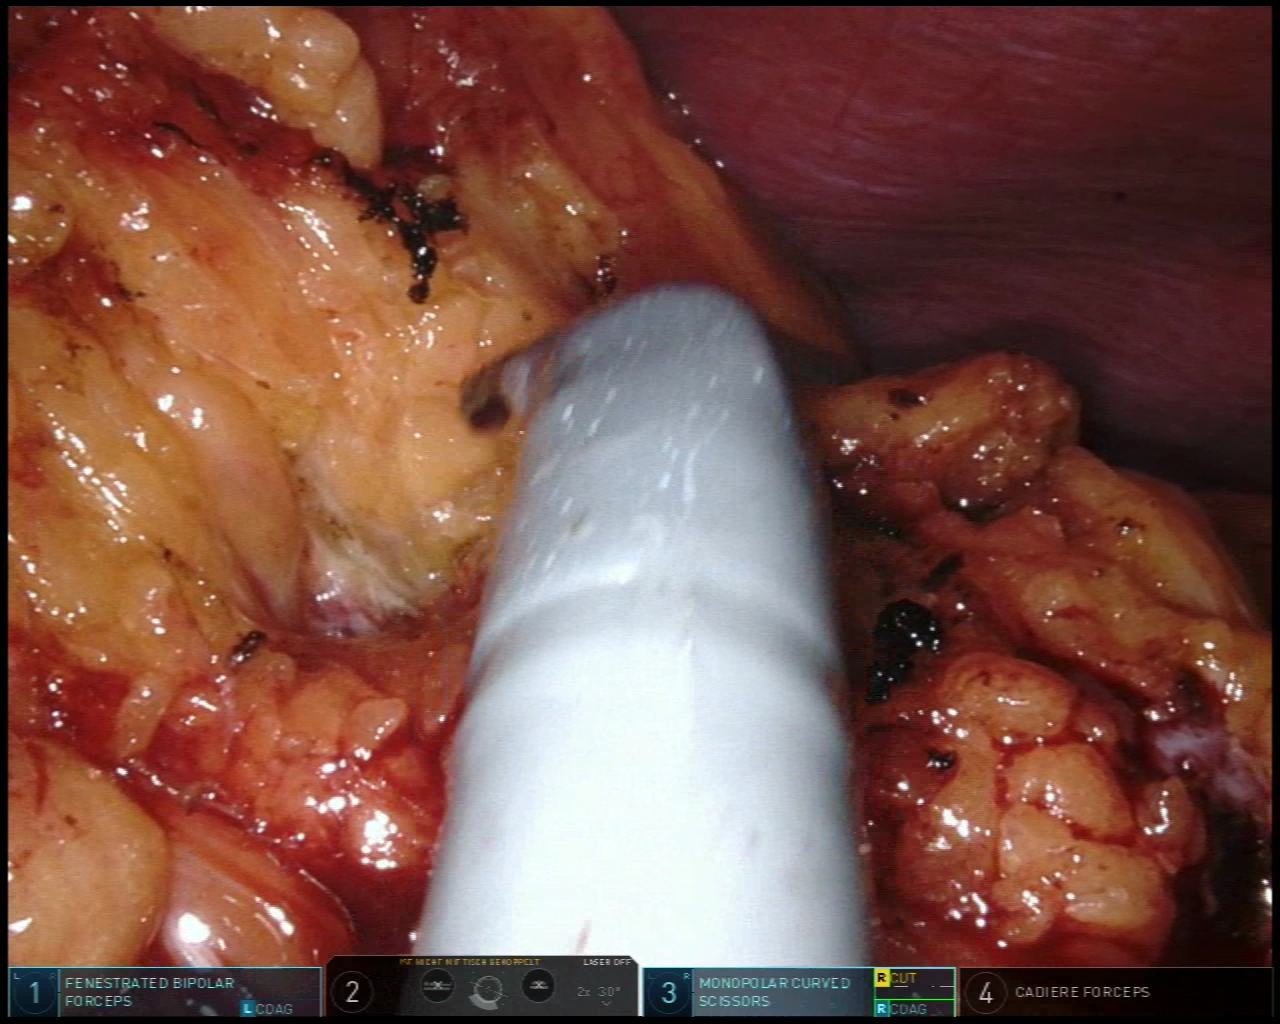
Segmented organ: stomach
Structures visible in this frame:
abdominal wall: yes
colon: no
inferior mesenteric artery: no
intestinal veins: no
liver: no
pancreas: no
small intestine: no
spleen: no
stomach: yes
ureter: no
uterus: no
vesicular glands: no